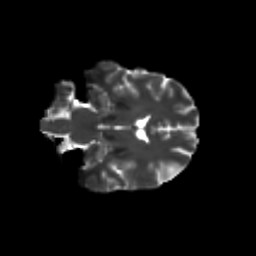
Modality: T2w
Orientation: coronal
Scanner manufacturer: siemens
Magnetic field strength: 3 T
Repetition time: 9.2 s
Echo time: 0.084 s